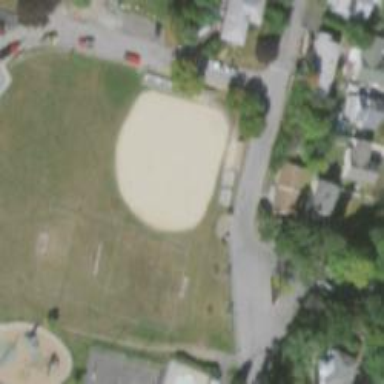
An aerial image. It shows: Baseball pitch for leisure and sports activities.